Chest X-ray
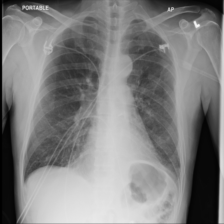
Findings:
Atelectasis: negative
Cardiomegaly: negative
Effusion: negative
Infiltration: negative
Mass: negative
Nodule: negative
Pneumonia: negative
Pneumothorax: negative
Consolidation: negative
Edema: negative
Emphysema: negative
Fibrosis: negative
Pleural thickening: negative
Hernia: negative